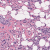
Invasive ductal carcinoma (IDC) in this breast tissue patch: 1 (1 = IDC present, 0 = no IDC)